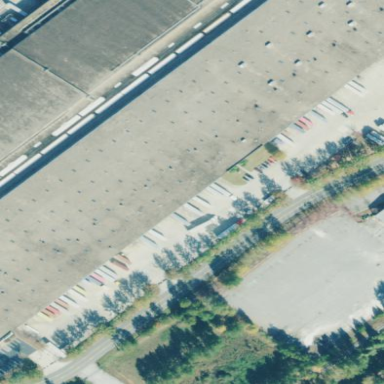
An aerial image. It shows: Warehouse building.